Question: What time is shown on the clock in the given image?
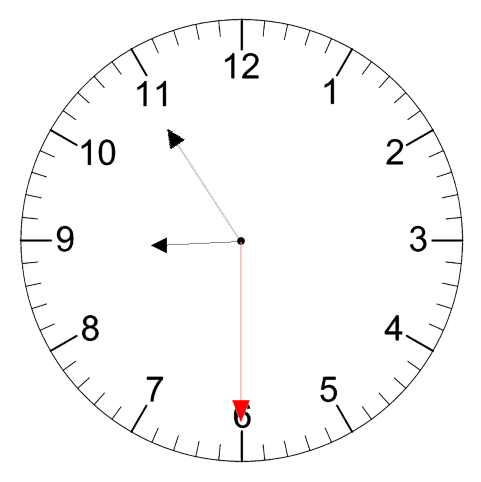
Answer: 08:54:30